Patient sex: M
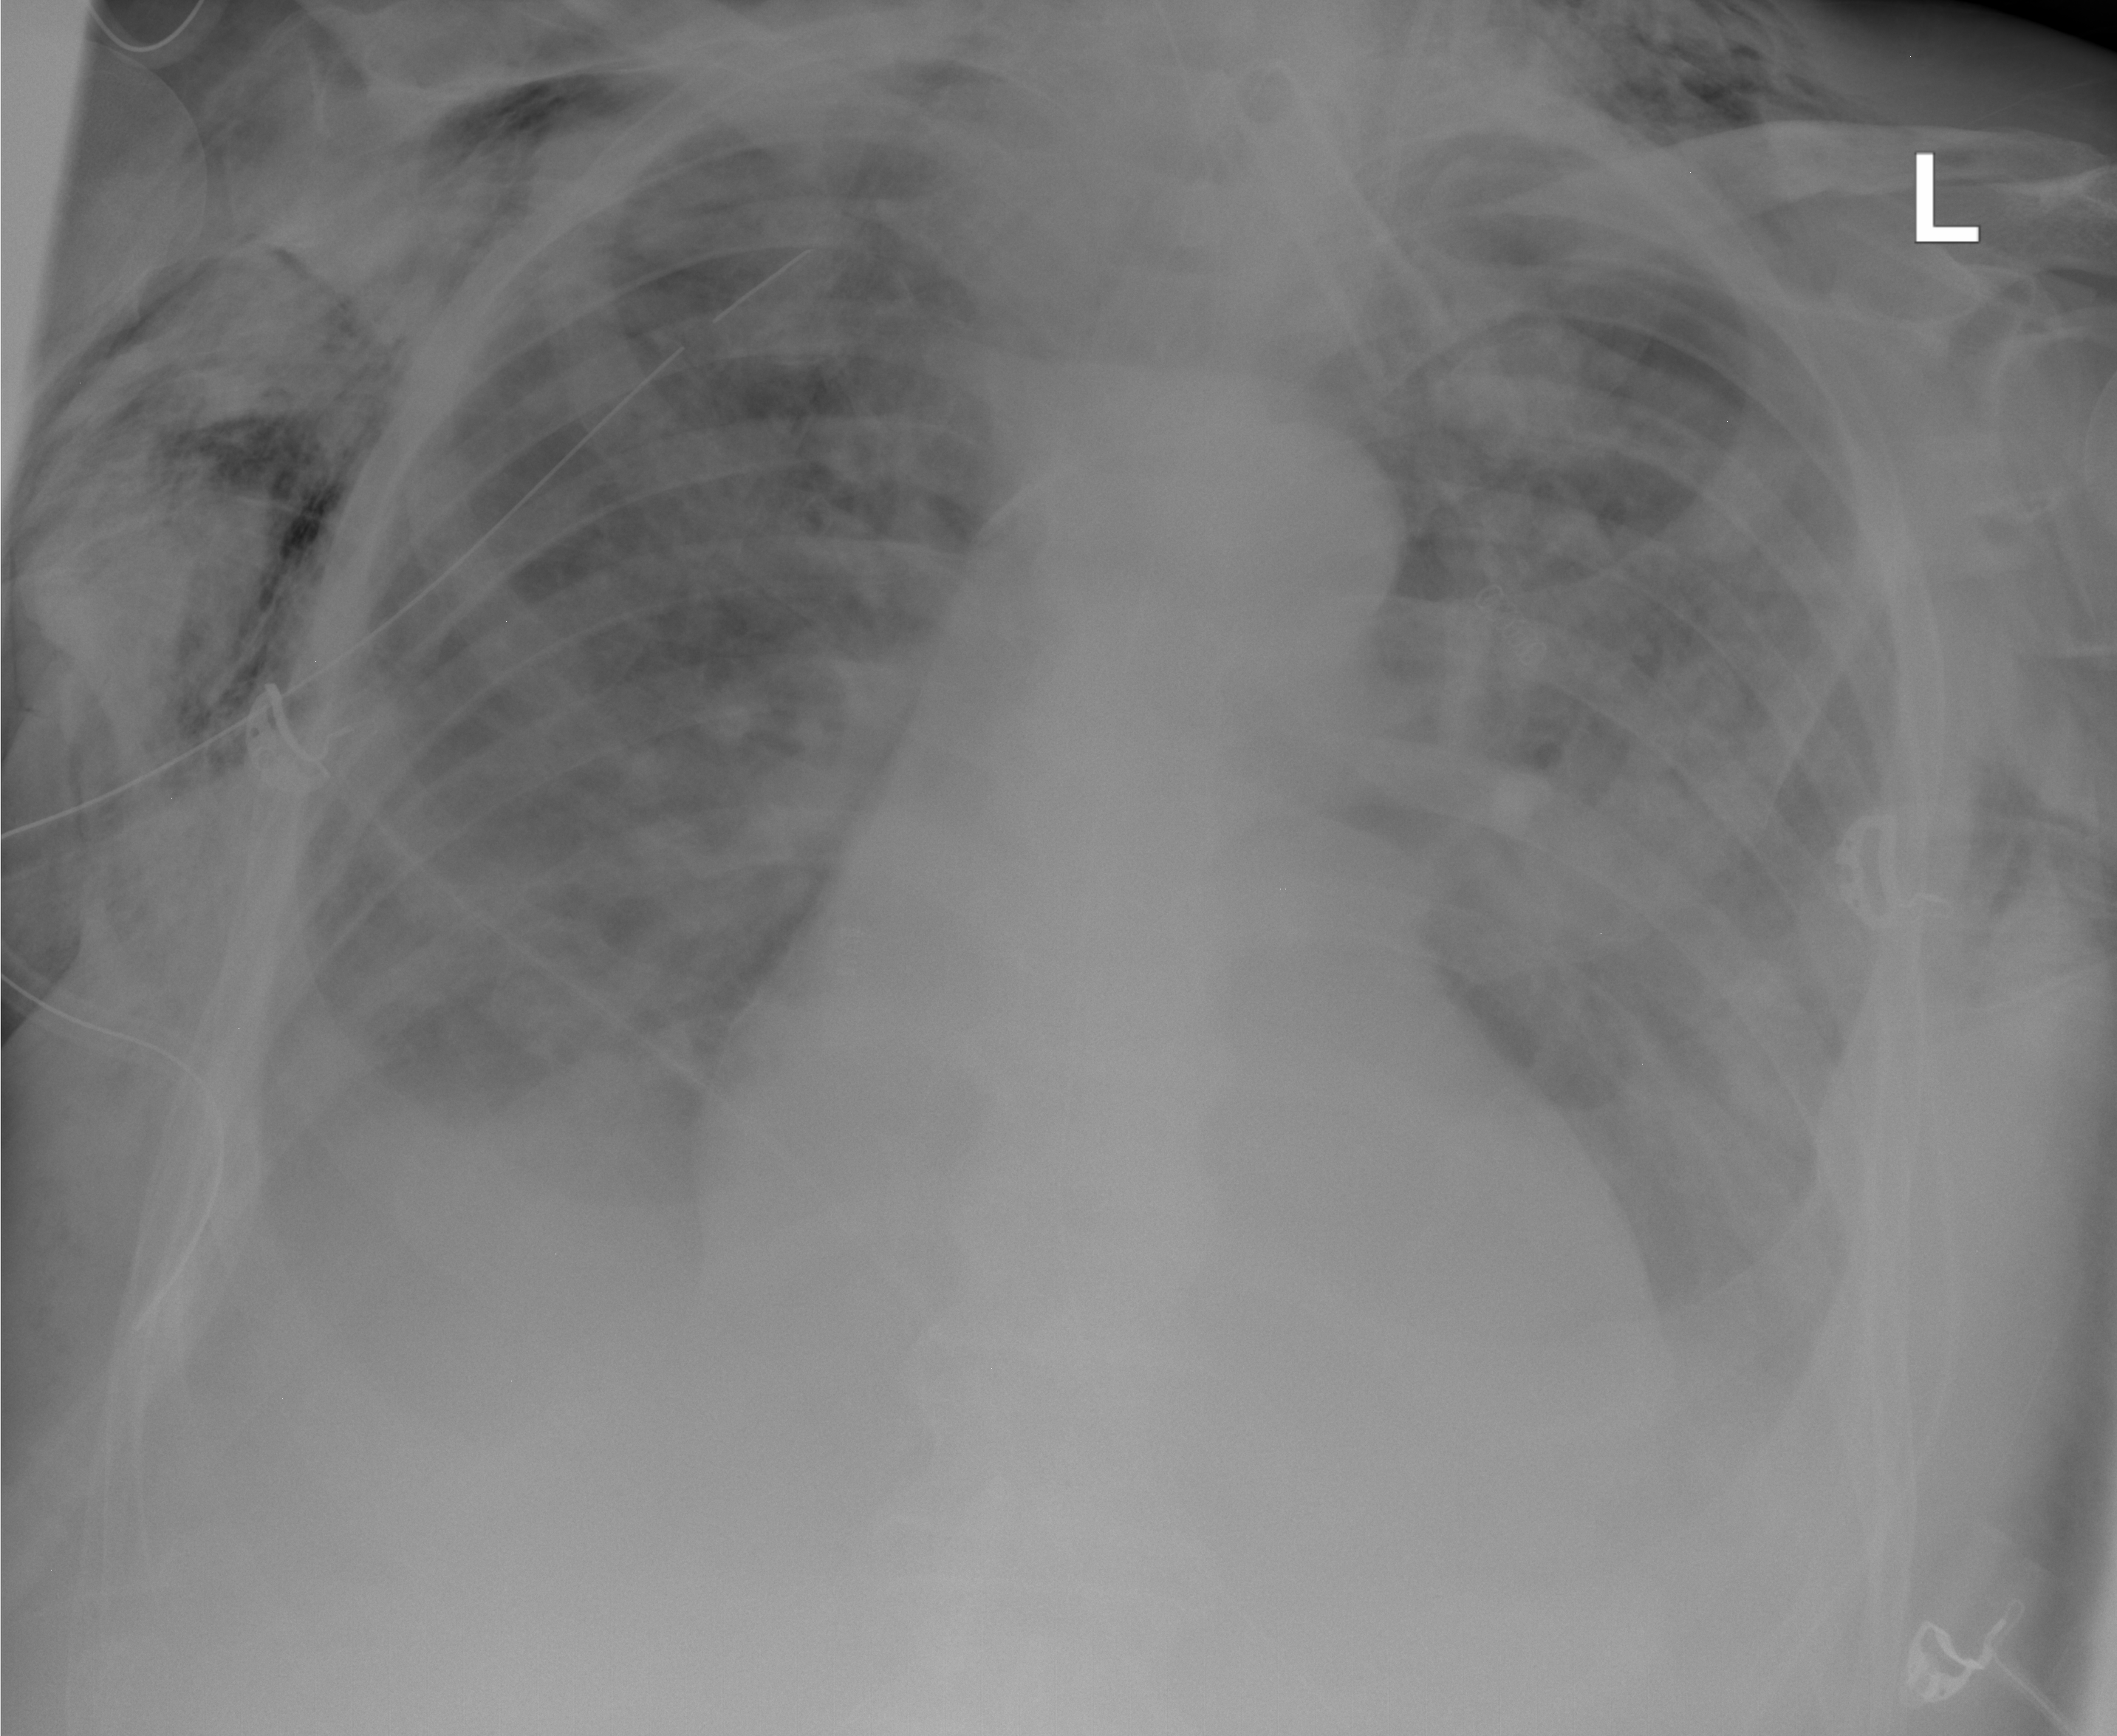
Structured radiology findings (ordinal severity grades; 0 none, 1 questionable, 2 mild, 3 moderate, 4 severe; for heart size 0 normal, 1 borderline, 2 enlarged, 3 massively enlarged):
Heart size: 2
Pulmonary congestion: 1
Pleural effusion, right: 2
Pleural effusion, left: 2
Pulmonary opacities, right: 2
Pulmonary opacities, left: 2
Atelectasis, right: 3
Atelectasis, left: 3